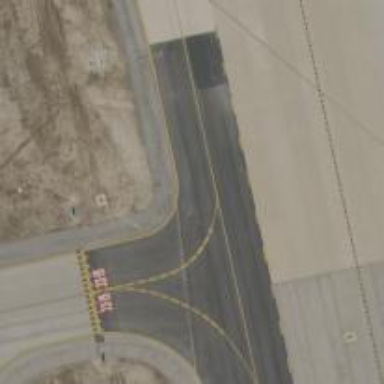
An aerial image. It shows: View of taxiway at the airport.